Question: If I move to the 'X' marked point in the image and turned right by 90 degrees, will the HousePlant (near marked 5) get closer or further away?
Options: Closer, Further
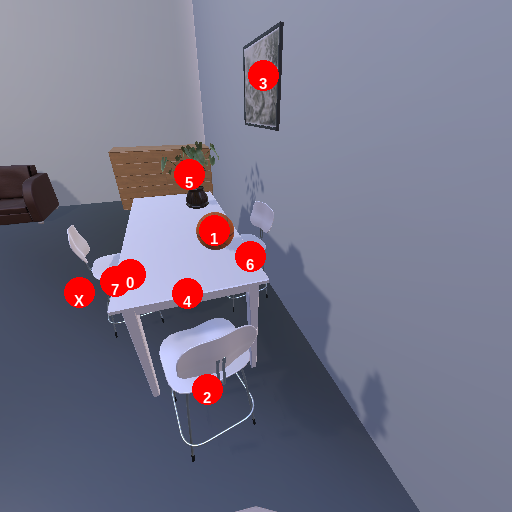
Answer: Closer